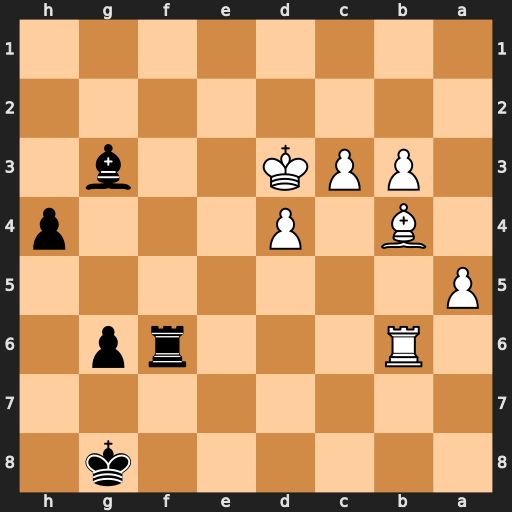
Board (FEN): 6k1/8/1R3rp1/P7/1B1P3p/1PPK2b1/8/8
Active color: b
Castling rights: -
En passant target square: -
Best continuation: Rxb6 axb6 h3 Ke4 h2 Kf3 h1=Q+